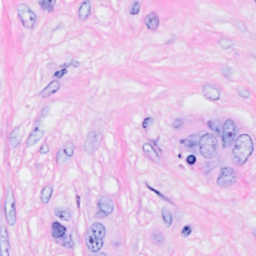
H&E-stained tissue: Breast